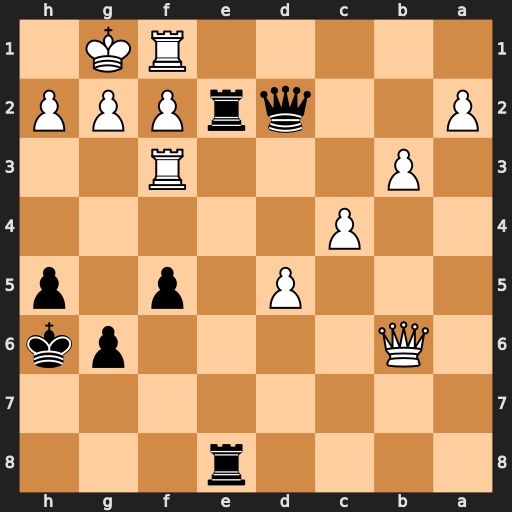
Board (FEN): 4r3/8/1Q4pk/3P1p1p/2P5/1P3R2/P2qrPPP/5RK1
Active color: b
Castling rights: -
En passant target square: -
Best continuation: Re1 g3 Qd1 Qe3+ R8xe3